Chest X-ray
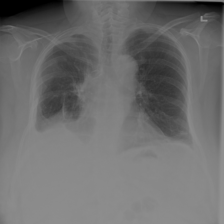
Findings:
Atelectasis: positive
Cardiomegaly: negative
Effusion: negative
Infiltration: negative
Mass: negative
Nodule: negative
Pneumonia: negative
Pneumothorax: negative
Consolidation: negative
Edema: negative
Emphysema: negative
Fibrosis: negative
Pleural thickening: negative
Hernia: negative